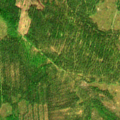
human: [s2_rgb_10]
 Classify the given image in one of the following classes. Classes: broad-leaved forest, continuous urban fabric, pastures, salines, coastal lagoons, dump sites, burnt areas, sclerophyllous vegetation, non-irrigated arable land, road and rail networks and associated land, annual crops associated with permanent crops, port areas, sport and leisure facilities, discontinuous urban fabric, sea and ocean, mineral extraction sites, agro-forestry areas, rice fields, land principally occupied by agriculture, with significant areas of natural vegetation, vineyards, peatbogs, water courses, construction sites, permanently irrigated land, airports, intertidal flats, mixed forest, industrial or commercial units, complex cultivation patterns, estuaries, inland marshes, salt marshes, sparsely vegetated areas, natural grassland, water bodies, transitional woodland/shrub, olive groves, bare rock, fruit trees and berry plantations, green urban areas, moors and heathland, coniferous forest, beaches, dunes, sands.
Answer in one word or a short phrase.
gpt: coniferous forest, mixed forest, transitional woodland/shrub